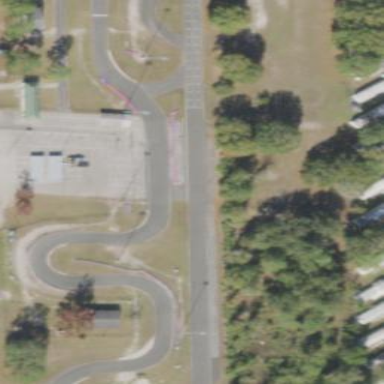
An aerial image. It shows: Motor sport raceway.